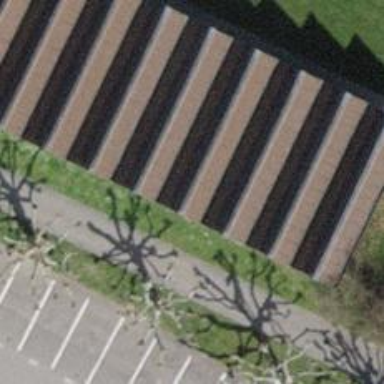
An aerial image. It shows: Bicycle parking area.